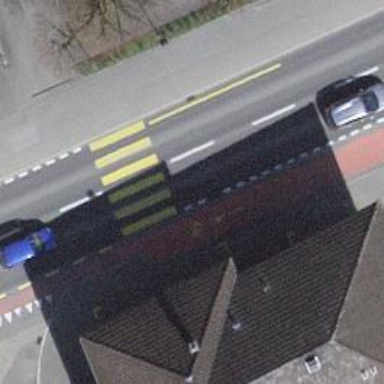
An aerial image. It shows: Pedestrian crossing with zebra markings on the footway.